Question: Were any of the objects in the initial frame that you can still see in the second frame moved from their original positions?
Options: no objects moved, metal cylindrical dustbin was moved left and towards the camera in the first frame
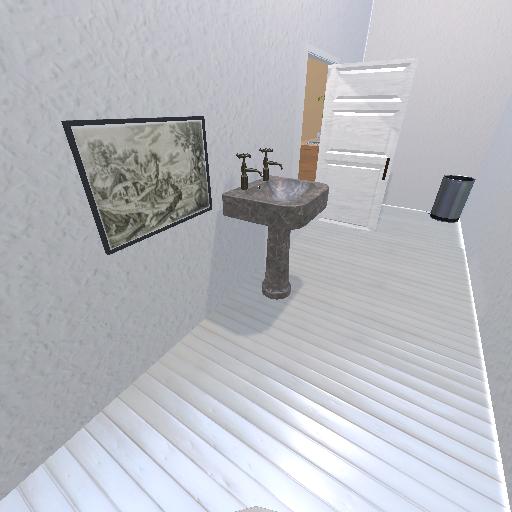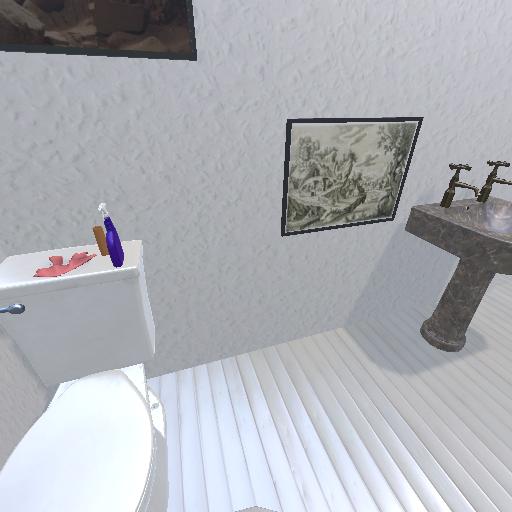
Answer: no objects moved